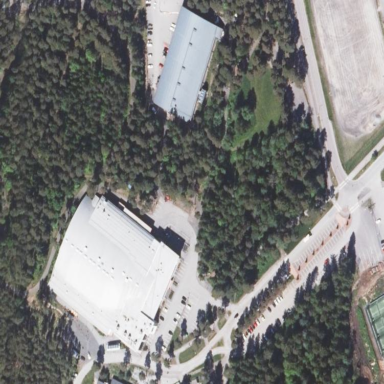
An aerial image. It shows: Building that is ice rink used for playing ice hockey.